Question: Hi i have a movie website which i coded using JSP/Servlets (MVC Architecture)
During the process when user purchase the movie, information such as movieID and Quantity of tickets purchased goes into the database.
I want to get the TOP 10 Movies tickets purchased
This is my table:

How can i (in Servlet) get the (movieID * qty) = Total number of tickets for a certain movieID
e.g. for a certain movieID (like 71)
I do not know where to start coding this logic. Please just advise me on how i should go about doing it.
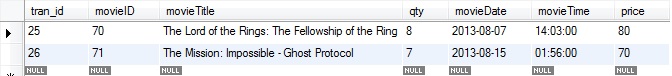
Answer: '''
select t.movieID, sum(t.qty) as totalQuantity from transaction t
group by t.movieId
order by sum(t.qty) desc
limit 10
'''
should do the trick.